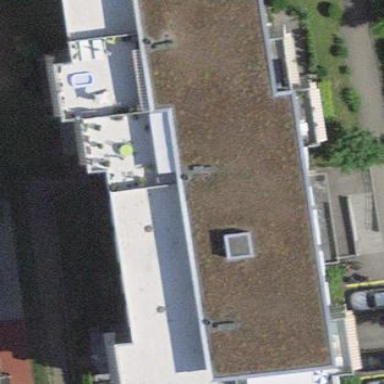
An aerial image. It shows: Building with apartments and flat roof.